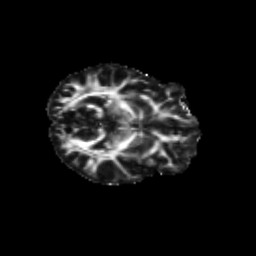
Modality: FA
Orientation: axial
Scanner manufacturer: siemens
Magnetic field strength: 3 T
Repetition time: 9.2 s
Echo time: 0.084 s